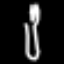
Label: fork